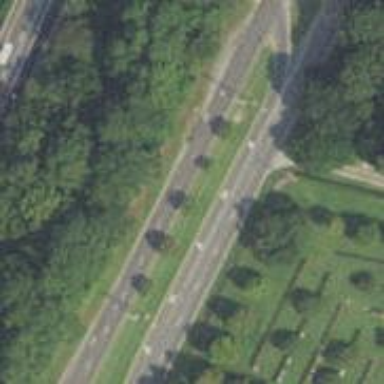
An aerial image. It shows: Primary link highway.